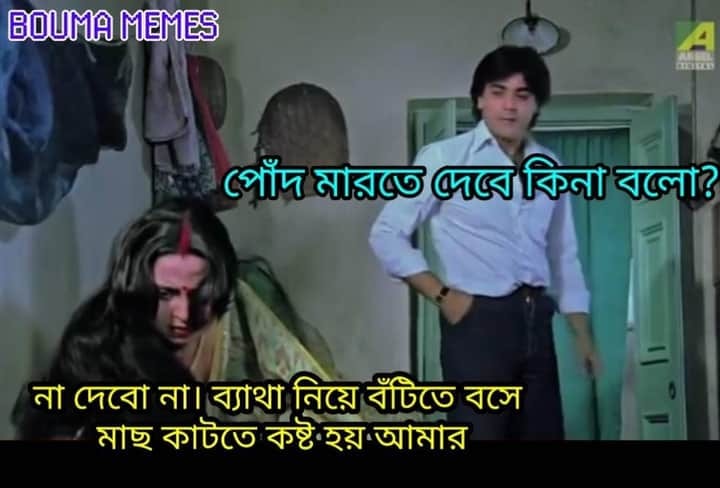
Caption: পোঁদ মারতে দিবি কিনা বলো ? না দেবোনা । ব্যাথা নিয়ে বঁটিতে বসে মাছ কাটতে কষ্ট হয় আমার
Label: hate